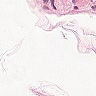
Metastatic tissue present: no